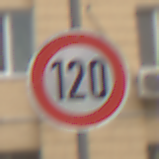
Verkehrszeichen: Geschwindigkeit120
Umgebung: Outdoor, Urban
Tageszeit: MorningAfternoon
Wetter: Overcast
Licht: Natural
Jahreszeit: NotSpecified
Kontrast: LowContrast